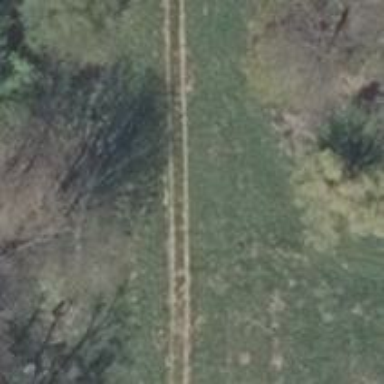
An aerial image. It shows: Dirt track road with grade 4 track type.